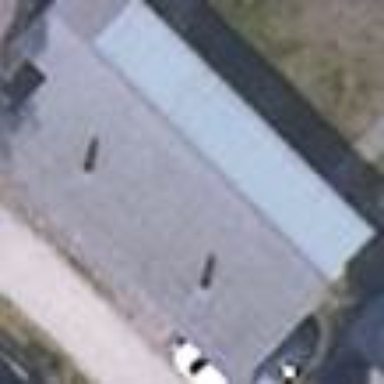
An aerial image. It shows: Bungalow with skillion roof shape.